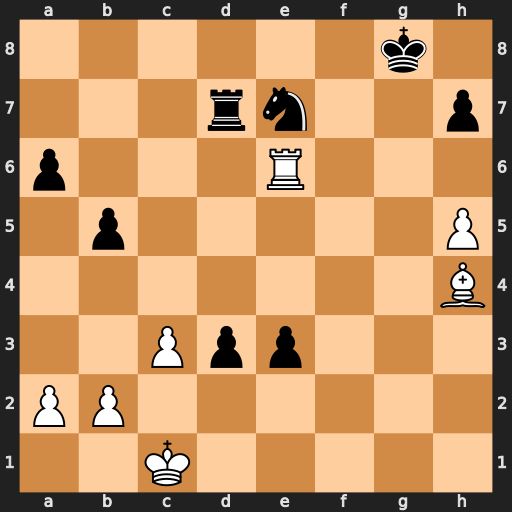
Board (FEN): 6k1/3rn2p/p3R3/1p5P/7B/2Ppp3/PP6/2K5
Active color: w
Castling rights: -
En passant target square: -
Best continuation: Rxe7 d2+ Kd1